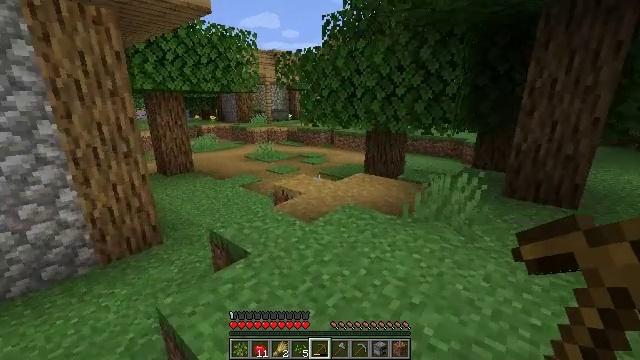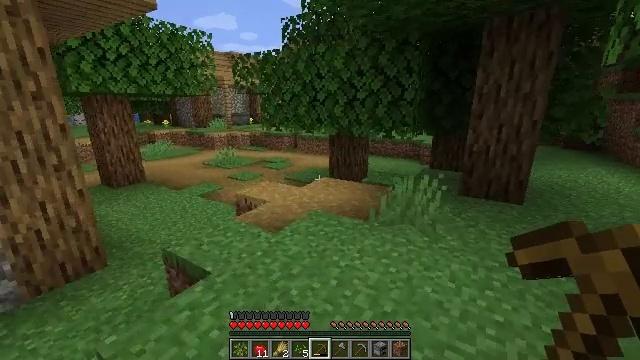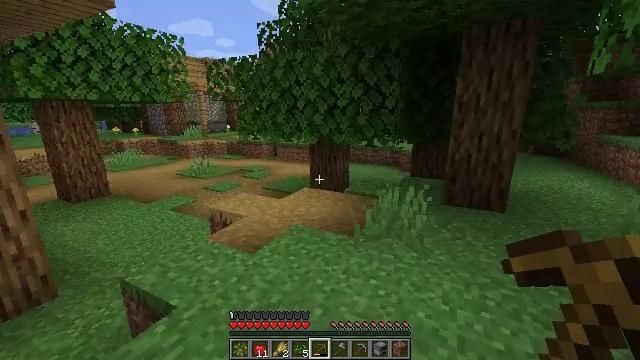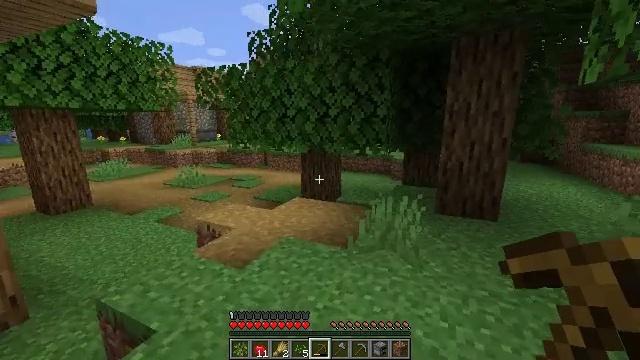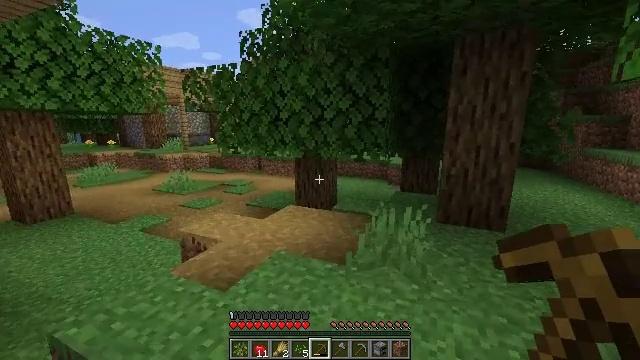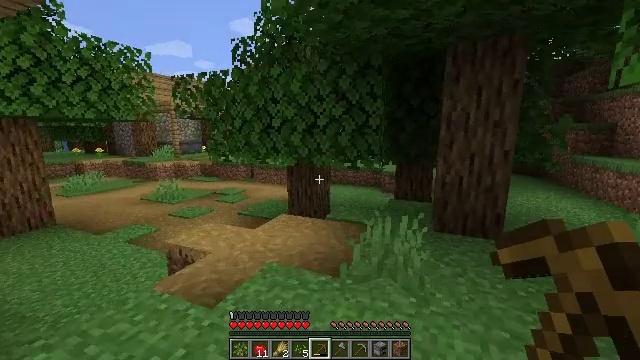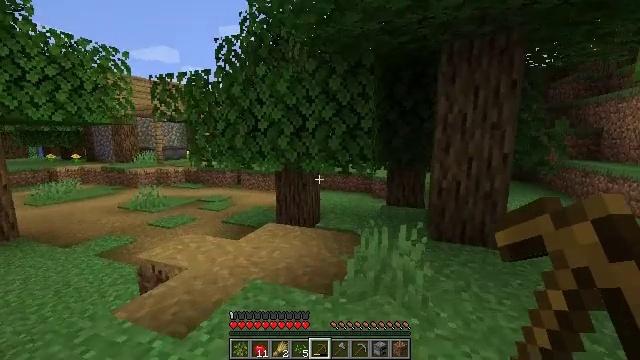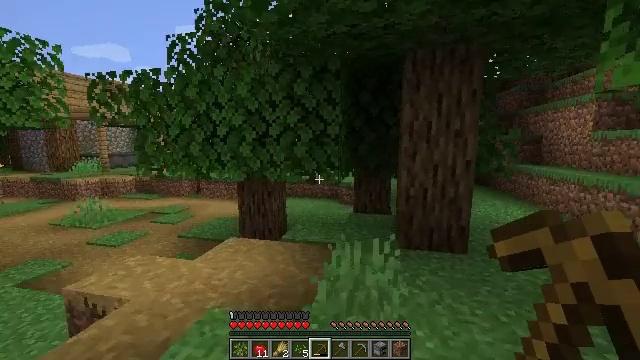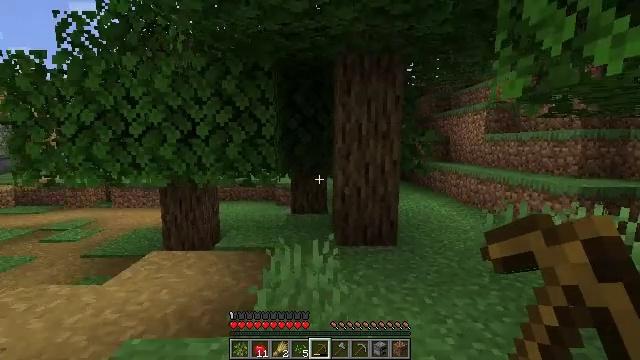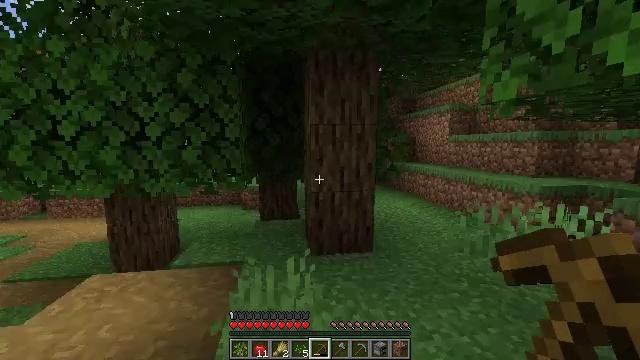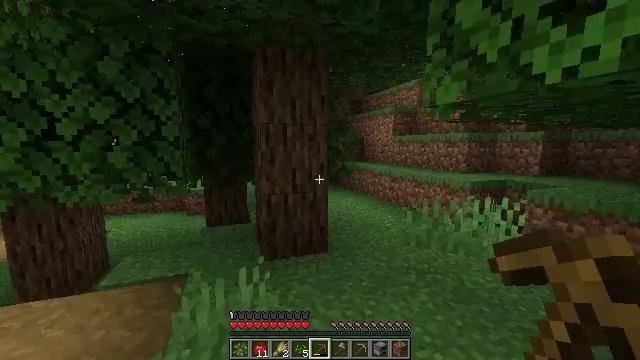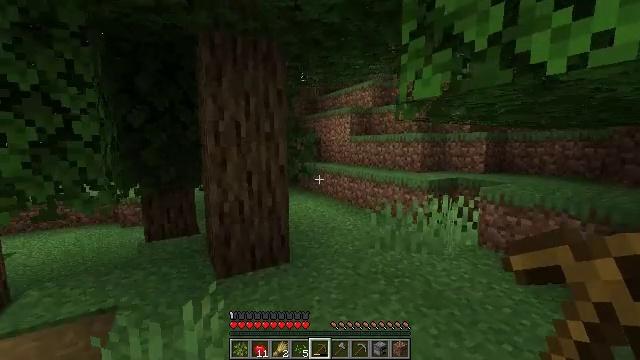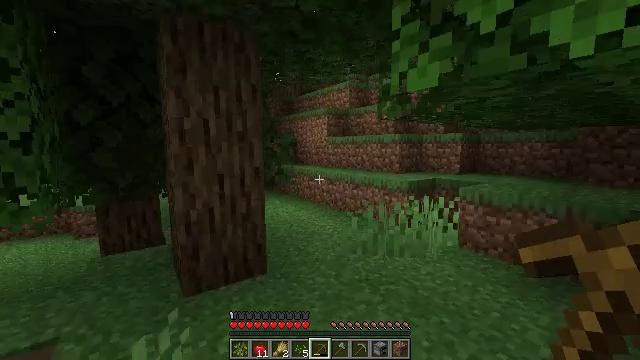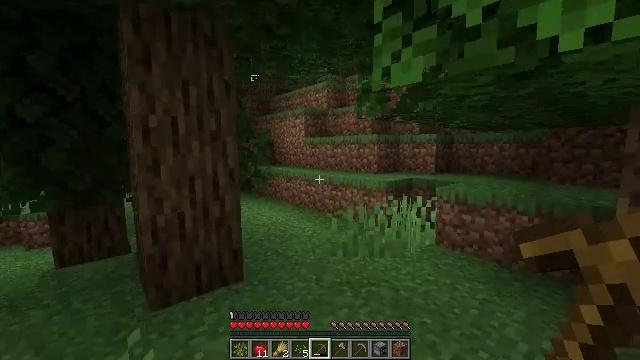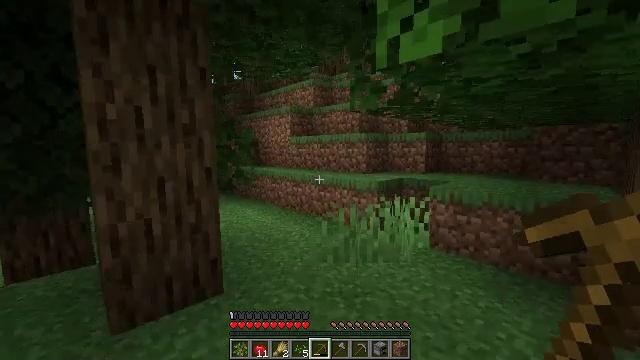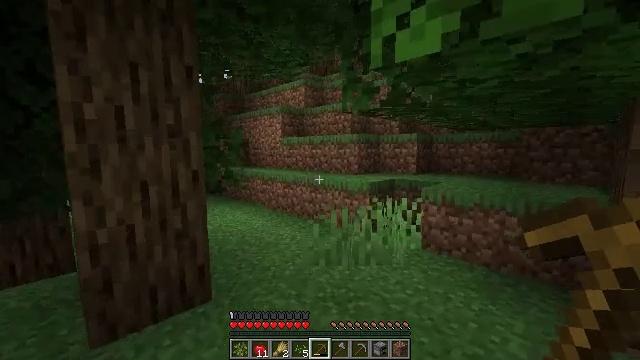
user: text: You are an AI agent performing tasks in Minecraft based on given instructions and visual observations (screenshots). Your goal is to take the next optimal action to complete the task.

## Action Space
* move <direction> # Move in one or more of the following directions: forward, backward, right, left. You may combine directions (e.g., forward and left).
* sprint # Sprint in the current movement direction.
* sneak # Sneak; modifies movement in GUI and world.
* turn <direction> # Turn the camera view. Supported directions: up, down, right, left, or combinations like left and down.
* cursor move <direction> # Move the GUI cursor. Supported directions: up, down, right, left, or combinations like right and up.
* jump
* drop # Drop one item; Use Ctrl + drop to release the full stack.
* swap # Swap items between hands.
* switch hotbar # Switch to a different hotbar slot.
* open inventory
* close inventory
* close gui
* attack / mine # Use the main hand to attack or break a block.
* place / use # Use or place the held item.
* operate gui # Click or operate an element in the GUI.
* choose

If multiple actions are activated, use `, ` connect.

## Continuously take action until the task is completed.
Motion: motion action
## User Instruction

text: Gather oak leaves by attacking.
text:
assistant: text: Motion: move forward, turn right
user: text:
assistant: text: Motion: move forward, turn right and up
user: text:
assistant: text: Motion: move forward, turn right and up
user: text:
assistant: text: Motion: move forward, turn right
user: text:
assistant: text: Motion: move forward, turn right and up
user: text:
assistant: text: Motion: move forward, turn right and up
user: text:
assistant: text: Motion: move forward, turn right and up
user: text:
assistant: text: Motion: move forward, turn right
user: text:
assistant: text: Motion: move forward, turn right
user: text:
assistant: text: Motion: move forward, turn right
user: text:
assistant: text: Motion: move forward, turn right
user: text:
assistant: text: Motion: move forward, turn right
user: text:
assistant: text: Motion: move forward, turn right
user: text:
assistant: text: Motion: move forward, turn right
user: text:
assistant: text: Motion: move forward, turn right
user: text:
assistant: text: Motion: move forward, turn right
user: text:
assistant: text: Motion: move forward, turn right
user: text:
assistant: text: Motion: move forward, turn right
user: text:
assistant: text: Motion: move forward
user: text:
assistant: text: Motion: move forward
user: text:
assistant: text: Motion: move forward
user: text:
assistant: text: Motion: move forward
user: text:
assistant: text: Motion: move forward
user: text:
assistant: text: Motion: move forward
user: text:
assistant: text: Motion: move forward
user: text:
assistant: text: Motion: move forward
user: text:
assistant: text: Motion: move forward, turn left
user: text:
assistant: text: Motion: move forward, turn left
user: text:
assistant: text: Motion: move forward, turn left and down
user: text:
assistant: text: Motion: move forward, turn left and down